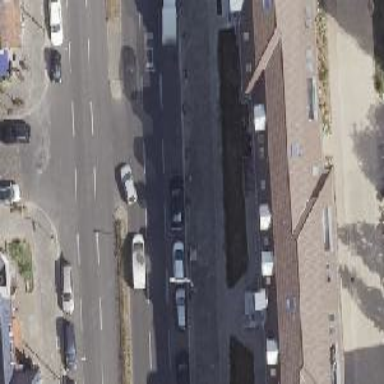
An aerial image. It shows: Residential road with asphalt surface. There is sidewalk on the left side with asphalt surface as well.